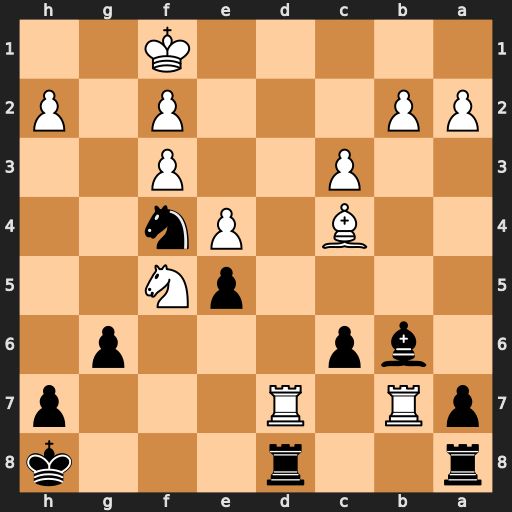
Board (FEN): r2r3k/pR1R3p/1bp3p1/4pN2/2B1Pn2/2P2P2/PP3P1P/5K2
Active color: b
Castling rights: -
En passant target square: -
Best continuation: Rxd7 Rxd7 gxf5